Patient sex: M
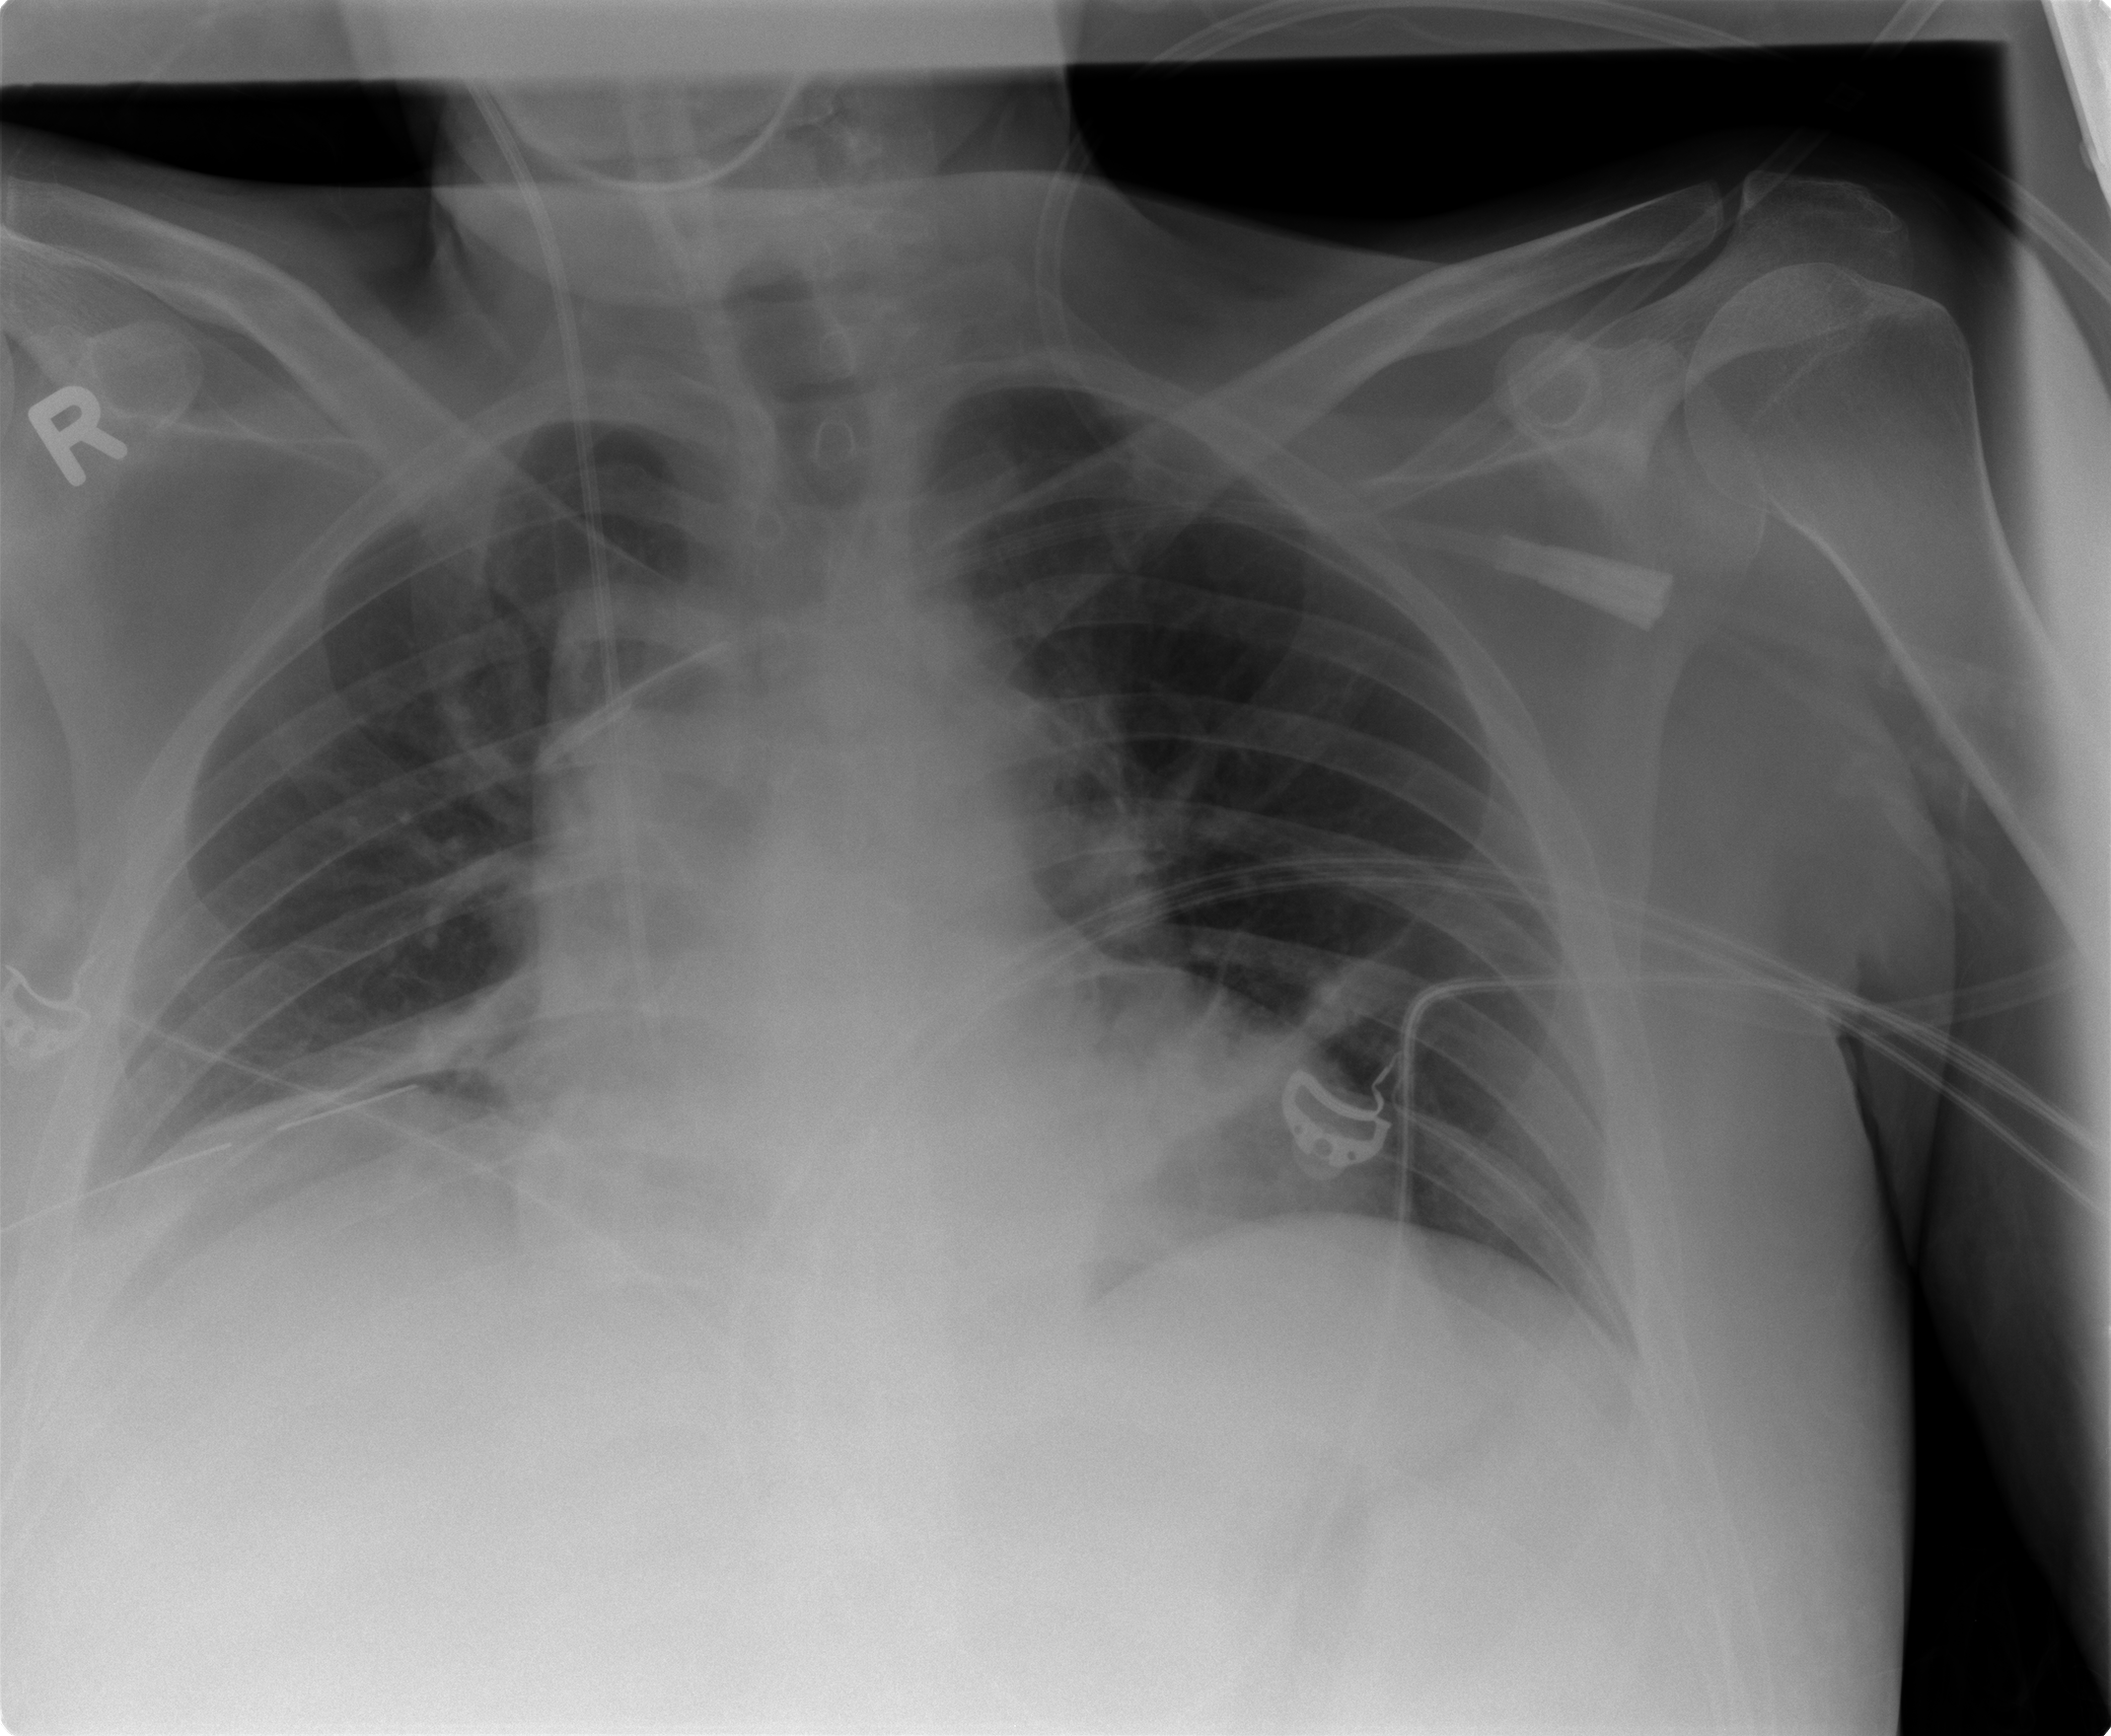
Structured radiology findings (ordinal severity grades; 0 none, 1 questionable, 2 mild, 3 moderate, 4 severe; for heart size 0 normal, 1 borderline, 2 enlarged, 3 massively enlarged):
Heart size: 2
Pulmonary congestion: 0
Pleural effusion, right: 2
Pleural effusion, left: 0
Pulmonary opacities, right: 0
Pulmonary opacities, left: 0
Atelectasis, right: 2
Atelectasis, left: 1